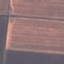
Label: AnnualCrop